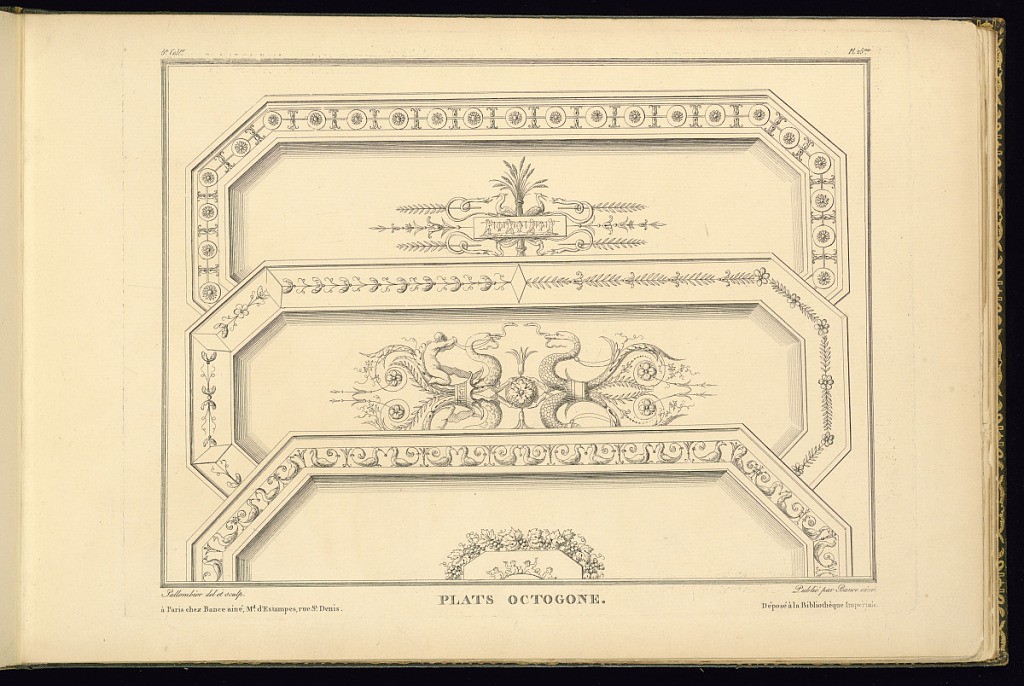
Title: PLATS OCTOGONE
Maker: Henri Sallembier, French, ca. 1753 - 1820
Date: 1805
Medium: Etching on paper
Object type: Print
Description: Three designs for octagonal serving dishes with Empire style motifs, featuring rosettes, fleurons, flowers, leaves, scrolling leaves, grapevines and grapes, birds, sea creatures, frieze, wheat, and snakes. The plates are displayed overlapping, each with a vignette in the center of the dish and a decorative border. The plate is titled, signed, and numbered.